Question: I am making a stacked bar chart (goodbye pie chart) and I noticed that my numeric values are converted. The x-axis in the data are not followed.
I want my x-axis labels to stay the same and not divided by hundreds as seen in the result below:

'''
require(reshape)
require(ggplot)
tab <- data.frame(
AAA=c("ANNNK","ASA","ANNNK","ASA"),
DDD=c("OAUDF","OAUDF","ANAN","ANAN"),
BBB=as.numeric(c(83.927061,87.336000,16.072939,12.664000))
)
dat <- melt(tab)
plot <- ggplot(dat,aes(AAA,value,fill=as.factor(DDD))) +
geom_bar(position="fill", stat="identity") +
scale_fill_brewer("NBAKDJSD", palette="OrRd") +
labs(x="AAA", y="DDD (%)") +
coord_flip() +
theme_bw() +
theme(
axis.title=element_text(size=rel(2), face="bold"),
axis.text=element_text(size=rel(1.5),color="#AAAAAA"),
axis.title.x=element_text(vjust=-3),
axis.title.y=element_text(vjust=-0.25),
strip.text.x = element_text(size = rel(2)),
legend.title=element_text(face="bold"),
legend.position="right",
plot.margin = unit(c(1,1.25,1.5,1.5), "cm"), # t,r,b,l
panel.margin = unit(2, "lines")
) +
xlim(rev(levels(dat$AAA)))
'''
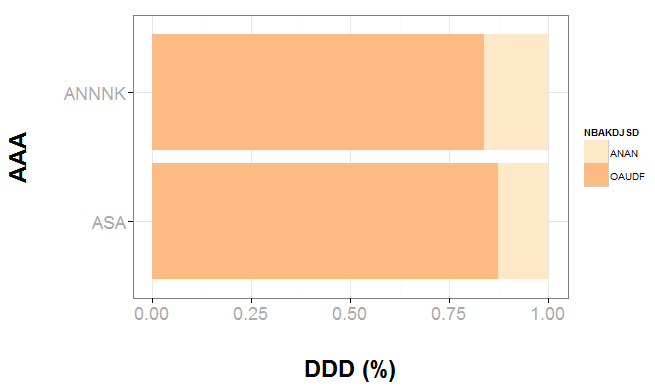
Answer: You have to remove 'position="fill"' from the 'geom_bar()' If you use 'position="fill"' then bars shows relative proportions and bars are the same height (1). You already have data that sums to 100.
'''
+ geom_bar(stat="identity")
'''
If you want to use 'position="fill"' and get 100% on the axis then you can use 'label=percent' (you will need library scales for that) inside the 'scale_y_continuous()'.
'''
library(scales)
ggplot(dat,aes(AAA,value,fill=as.factor(DDD))) +
geom_bar(position="fill", stat="identity") +
scale_y_continuous(label=percent)
'''